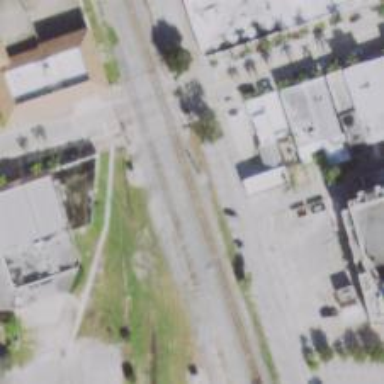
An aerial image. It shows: Railway signal.